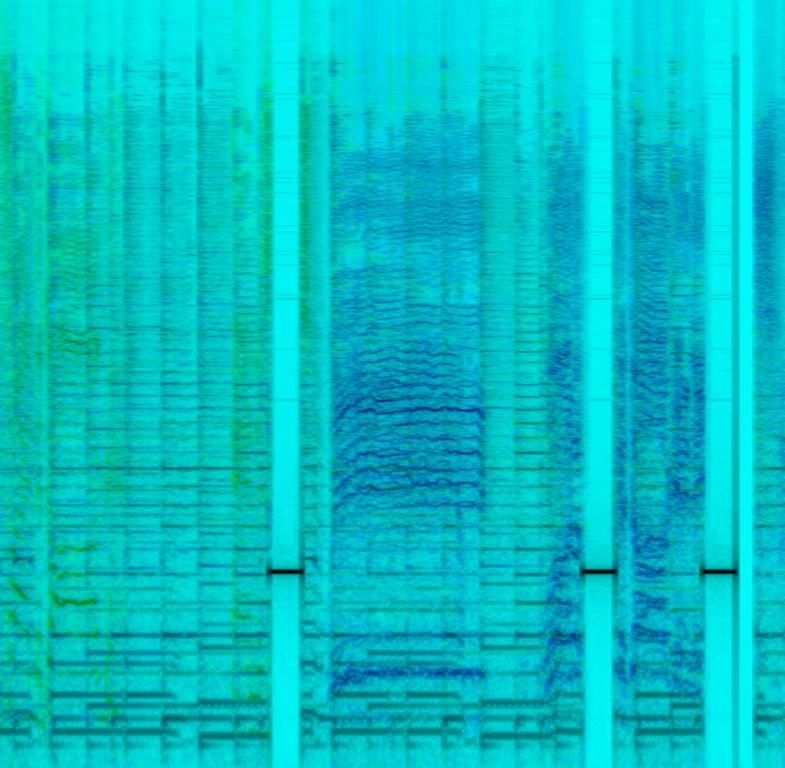
This song is a male vocal harmony. The tempo is medium with banjo and guitar accompaniment. The song is merry, naughty, suggestive and harmless fun with the sound of stifled laughter in the background and with the expletives drowned with the sound of a beep. This song is Country pop/Country Folk.